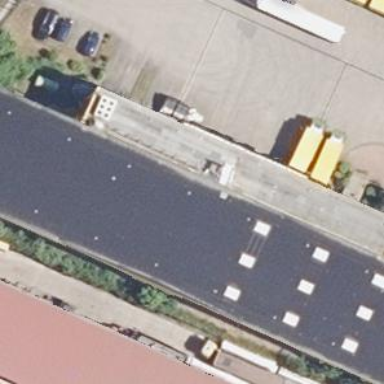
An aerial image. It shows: Industrial building.